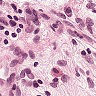
Metastatic tissue present: no